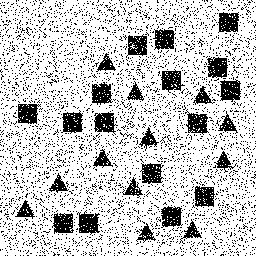
Squares: 16
Triangles: 12
Stars: 0
Total shapes: 28